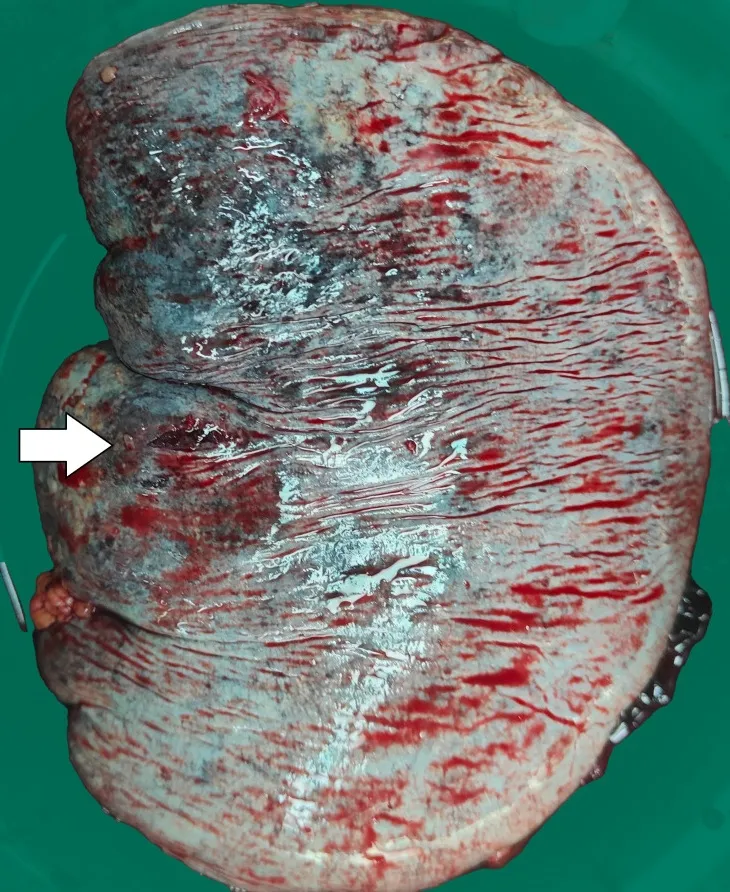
The surgically removed spleen shows an approximately 0.5cm rupture with uneven surface coloration.
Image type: radiology (ct)